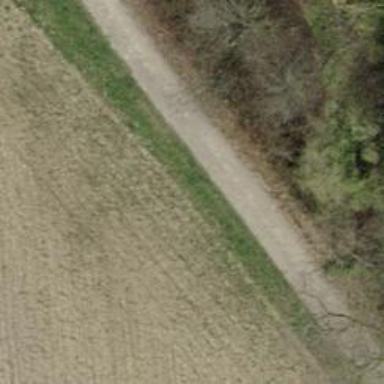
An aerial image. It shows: Track with grade 2 tracktype.